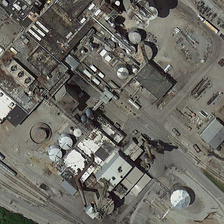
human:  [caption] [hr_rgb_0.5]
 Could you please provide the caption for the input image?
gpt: some stadium tanks are in a factory .

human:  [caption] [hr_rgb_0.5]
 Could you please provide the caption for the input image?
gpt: some stadium tanks are in a factory .

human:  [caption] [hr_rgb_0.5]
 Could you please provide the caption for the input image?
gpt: some stadium tanks are in a factory .

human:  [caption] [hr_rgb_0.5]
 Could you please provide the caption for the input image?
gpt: some stadium tanks are in a factory .

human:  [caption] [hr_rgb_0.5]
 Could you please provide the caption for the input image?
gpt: some stadium tanks are in a factory .